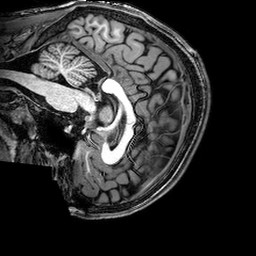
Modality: T1w
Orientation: sagittal
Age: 20
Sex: male
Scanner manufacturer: philips
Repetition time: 0.008352 s
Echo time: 0.00385 s